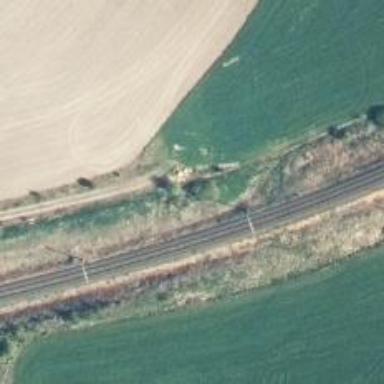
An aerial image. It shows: Continuous rail railway with electrified contact line.